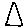
Label: triangle